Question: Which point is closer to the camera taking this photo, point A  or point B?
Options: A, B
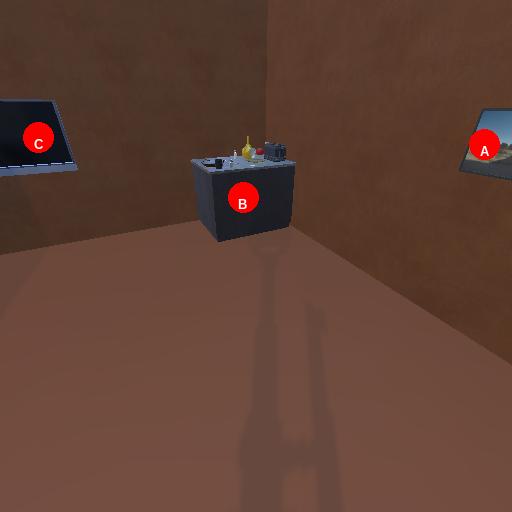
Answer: A